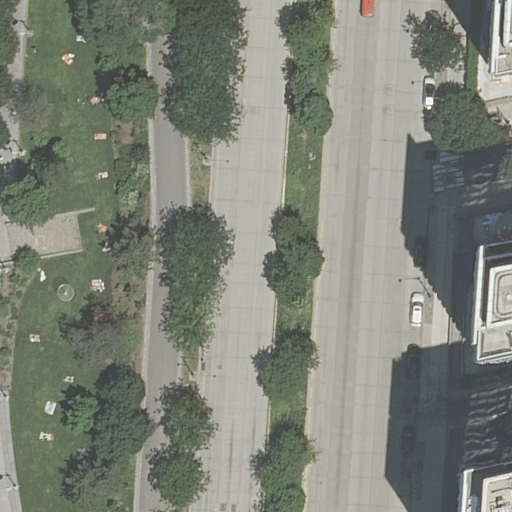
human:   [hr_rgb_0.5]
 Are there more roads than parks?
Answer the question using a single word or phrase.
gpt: yes

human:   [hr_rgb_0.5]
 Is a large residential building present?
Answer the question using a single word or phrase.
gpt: no

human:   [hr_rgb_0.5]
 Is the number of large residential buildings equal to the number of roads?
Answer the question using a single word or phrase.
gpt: no

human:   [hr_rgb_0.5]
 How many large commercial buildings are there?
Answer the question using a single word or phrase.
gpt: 0

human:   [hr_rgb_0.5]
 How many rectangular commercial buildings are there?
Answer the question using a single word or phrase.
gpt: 0

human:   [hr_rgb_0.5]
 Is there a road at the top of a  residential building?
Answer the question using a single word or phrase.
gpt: yes

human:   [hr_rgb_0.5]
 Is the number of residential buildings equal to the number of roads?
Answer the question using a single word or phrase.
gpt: no

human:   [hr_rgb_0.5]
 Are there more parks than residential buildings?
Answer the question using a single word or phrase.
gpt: no

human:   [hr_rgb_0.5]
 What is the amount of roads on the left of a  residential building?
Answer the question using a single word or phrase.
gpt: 7

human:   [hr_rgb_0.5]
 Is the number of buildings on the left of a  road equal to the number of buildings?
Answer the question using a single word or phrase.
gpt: no

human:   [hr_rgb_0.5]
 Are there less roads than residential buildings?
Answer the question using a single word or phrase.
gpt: no

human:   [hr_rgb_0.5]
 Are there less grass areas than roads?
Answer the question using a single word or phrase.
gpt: yes

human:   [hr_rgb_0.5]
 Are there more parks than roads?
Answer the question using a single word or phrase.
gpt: no

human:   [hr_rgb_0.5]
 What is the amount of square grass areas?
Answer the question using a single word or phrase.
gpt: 0

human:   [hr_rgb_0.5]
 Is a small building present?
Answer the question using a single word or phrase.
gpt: yes

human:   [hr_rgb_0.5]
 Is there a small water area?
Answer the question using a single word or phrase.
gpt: no

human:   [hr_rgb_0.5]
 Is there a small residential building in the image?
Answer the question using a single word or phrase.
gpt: yes

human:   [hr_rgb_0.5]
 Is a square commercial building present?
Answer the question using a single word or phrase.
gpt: no

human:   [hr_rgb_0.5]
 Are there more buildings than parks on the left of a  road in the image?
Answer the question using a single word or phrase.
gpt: yes

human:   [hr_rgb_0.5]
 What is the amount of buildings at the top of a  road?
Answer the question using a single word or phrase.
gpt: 2

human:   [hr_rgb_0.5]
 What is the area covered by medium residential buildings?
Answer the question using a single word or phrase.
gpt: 158m2

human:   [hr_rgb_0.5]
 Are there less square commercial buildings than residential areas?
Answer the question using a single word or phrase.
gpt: yes

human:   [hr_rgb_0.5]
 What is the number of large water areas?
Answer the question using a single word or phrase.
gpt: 0

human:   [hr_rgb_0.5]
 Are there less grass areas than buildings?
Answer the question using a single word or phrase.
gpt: yes

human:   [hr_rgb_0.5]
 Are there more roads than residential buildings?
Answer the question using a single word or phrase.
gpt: yes

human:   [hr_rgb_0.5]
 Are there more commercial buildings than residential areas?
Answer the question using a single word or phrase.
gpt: no

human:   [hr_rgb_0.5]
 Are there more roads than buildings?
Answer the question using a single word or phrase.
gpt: yes

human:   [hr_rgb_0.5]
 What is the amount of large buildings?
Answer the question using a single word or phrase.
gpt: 0

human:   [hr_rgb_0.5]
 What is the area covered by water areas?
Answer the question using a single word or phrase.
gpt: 0m2

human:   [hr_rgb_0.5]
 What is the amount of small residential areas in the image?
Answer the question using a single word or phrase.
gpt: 0

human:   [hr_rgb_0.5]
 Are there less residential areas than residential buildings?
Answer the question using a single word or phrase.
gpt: yes

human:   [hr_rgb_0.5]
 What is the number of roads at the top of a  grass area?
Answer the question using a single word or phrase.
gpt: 4

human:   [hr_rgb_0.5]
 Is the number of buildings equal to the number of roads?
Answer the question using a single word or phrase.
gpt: no

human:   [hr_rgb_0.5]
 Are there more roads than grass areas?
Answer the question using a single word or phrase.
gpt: yes

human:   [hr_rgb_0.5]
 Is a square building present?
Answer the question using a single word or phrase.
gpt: no

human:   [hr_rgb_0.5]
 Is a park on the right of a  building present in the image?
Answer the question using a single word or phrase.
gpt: no